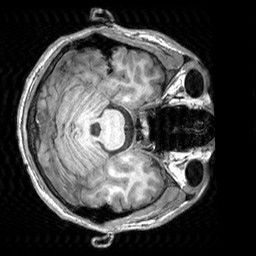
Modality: T1w
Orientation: axial
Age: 21
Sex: male
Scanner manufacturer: siemens
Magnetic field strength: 3 T
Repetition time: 2.3 s
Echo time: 0.00303 s